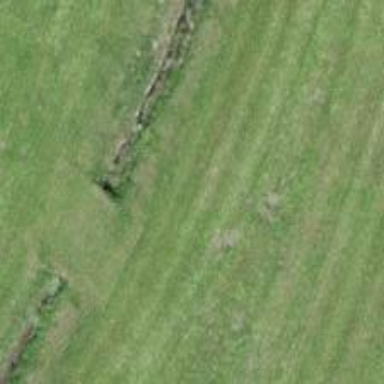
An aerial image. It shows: Tunnel passing over ditch.